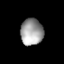
Tissue: lung
Cell type: Others
Senescence score: 0.1642
Nuclear area (px): 588
Mean DAPI intensity: 157.796